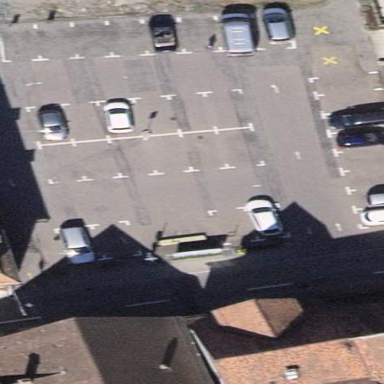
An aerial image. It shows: Street-side parking area.